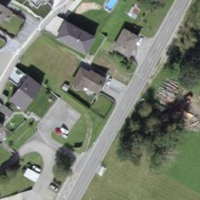
EUNIS habitat code: 24
Species observed at this site:
Ilex aquifolium
Coccinella septempunctata